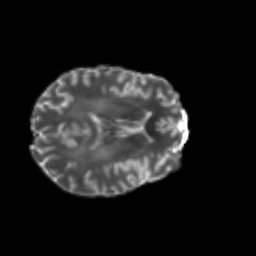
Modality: T2w
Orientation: axial
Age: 28
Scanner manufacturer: philips
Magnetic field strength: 3 T
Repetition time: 8.612 s
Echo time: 0.1268 s